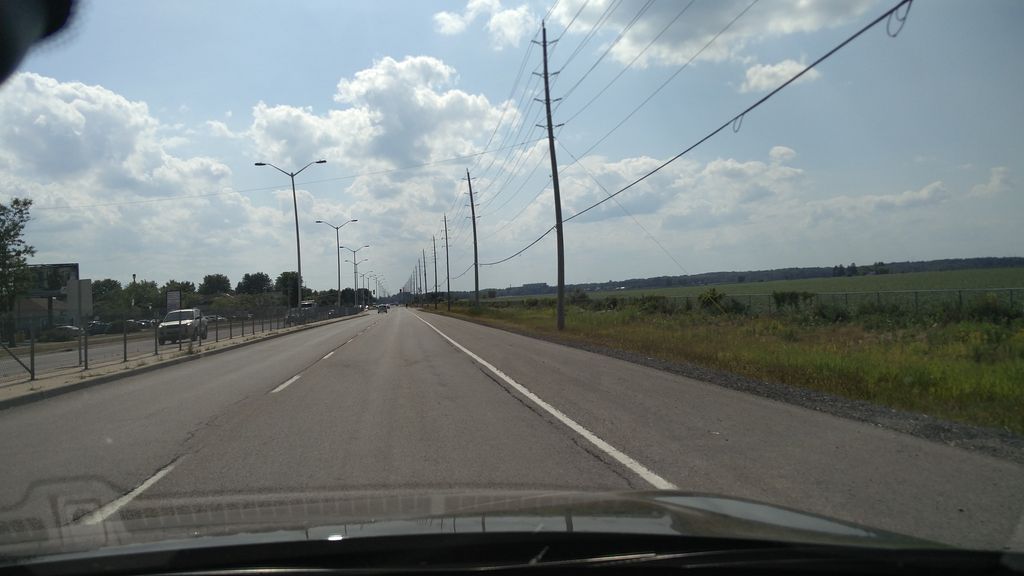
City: ottawa-gatineau